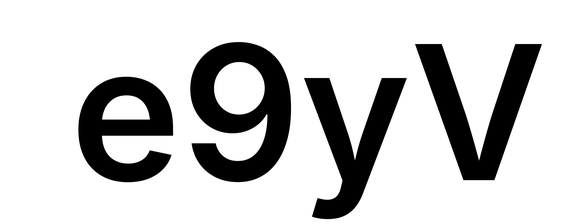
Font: Inter_SemiBold